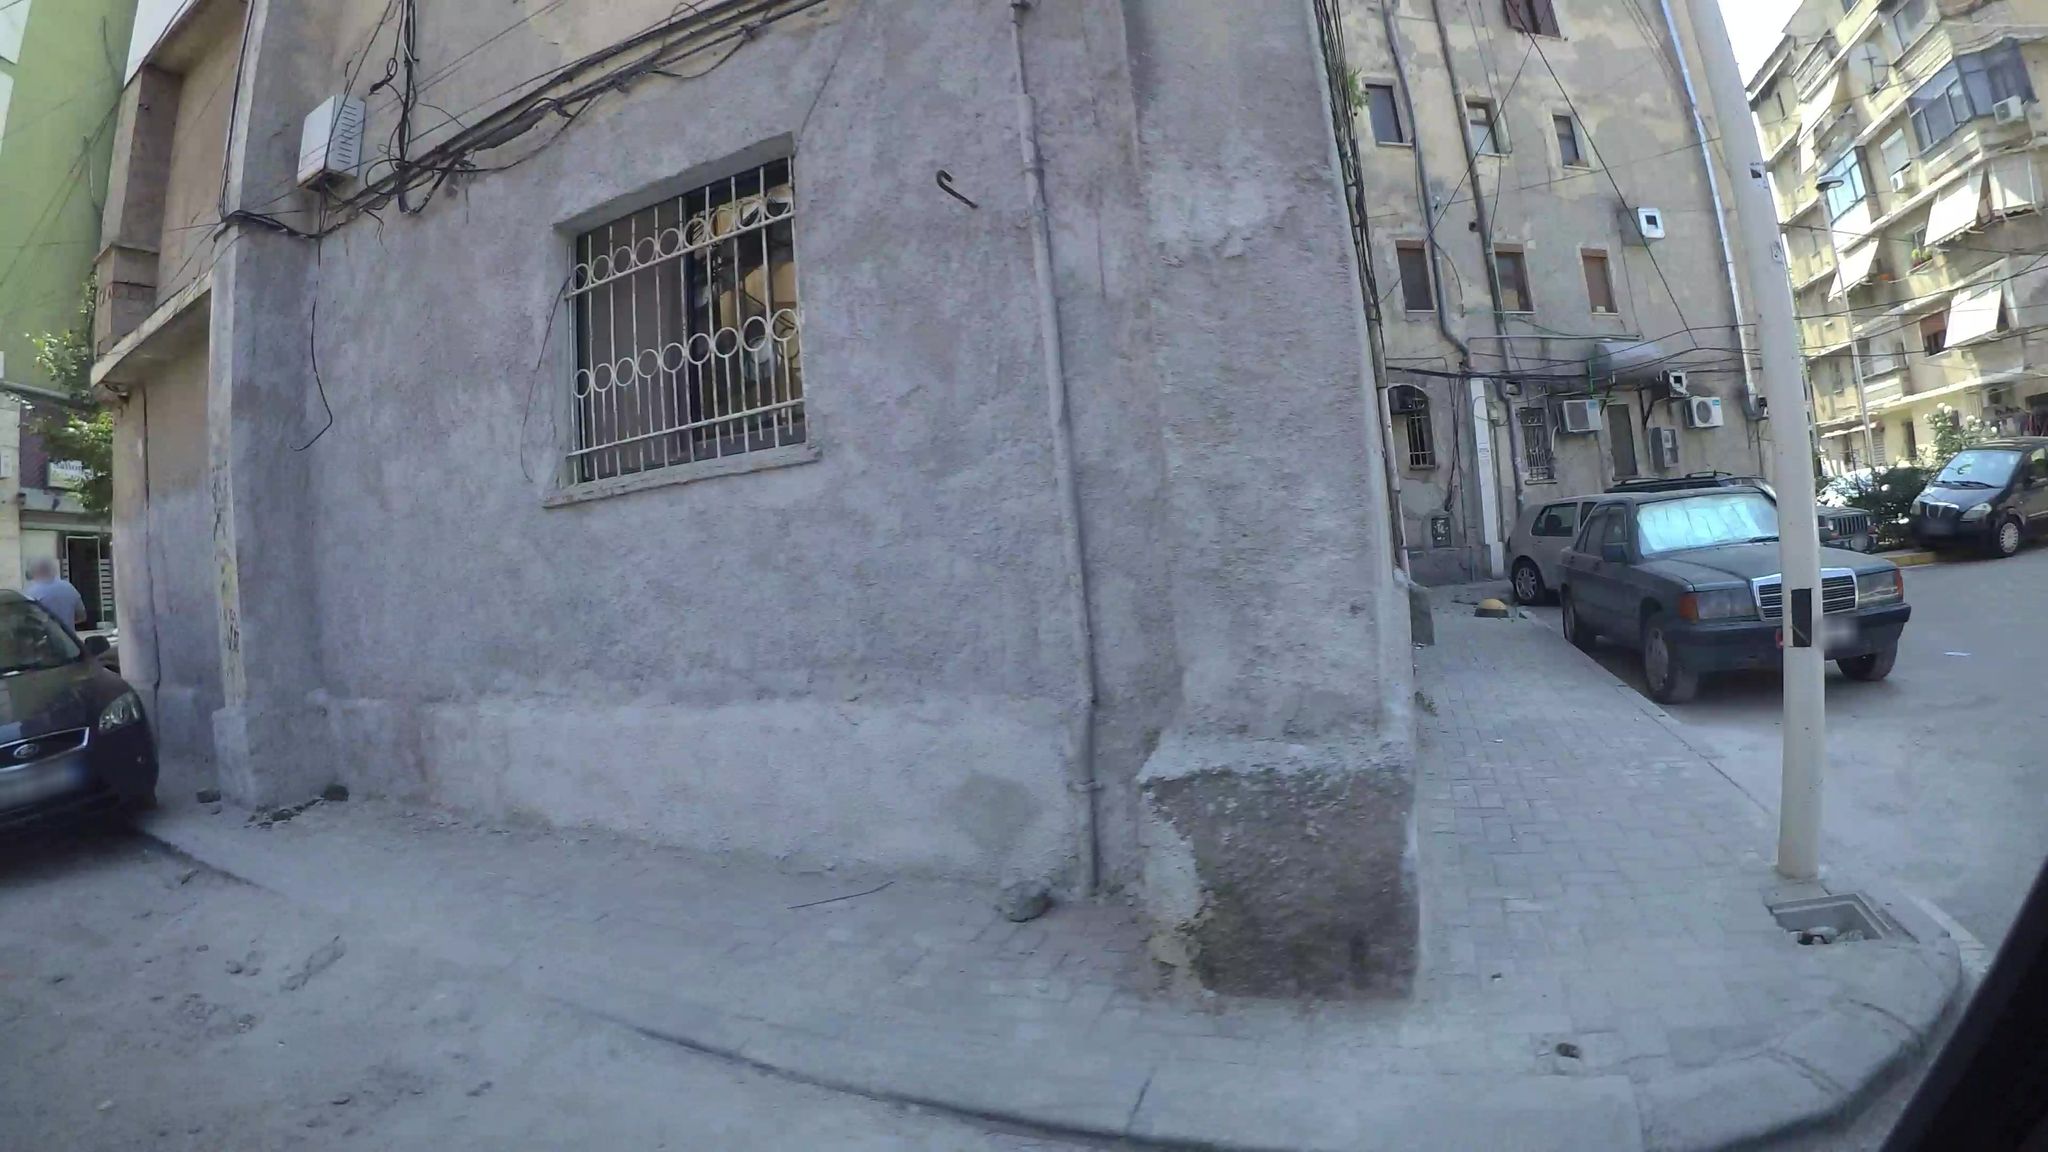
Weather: snowy
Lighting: day
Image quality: slightly poor
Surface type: walking surface
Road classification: living_street
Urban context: urban centre
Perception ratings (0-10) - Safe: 1.91, Lively: 4.25, Beautiful: 2.59, Boring: 6.1, Depressing: 8.46, Wealthy: 3.09